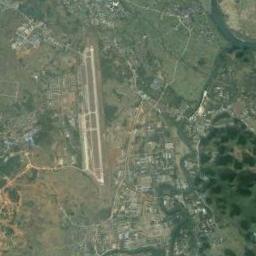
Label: airport